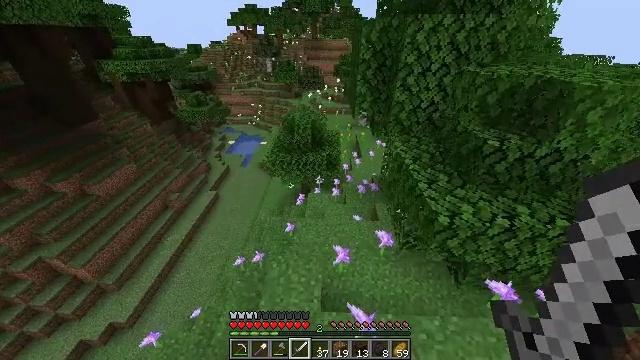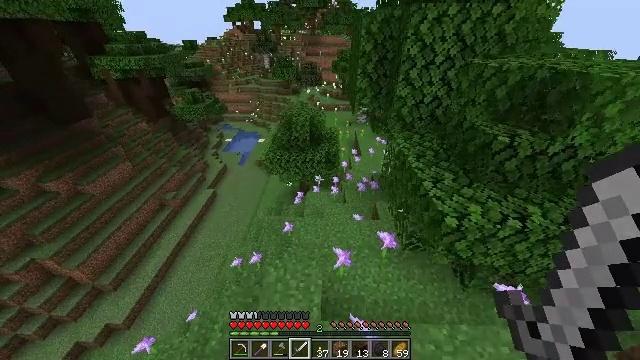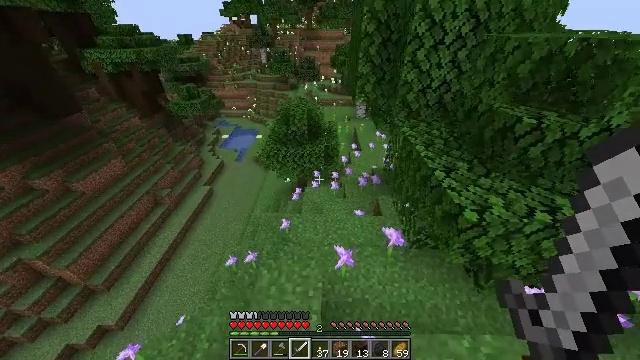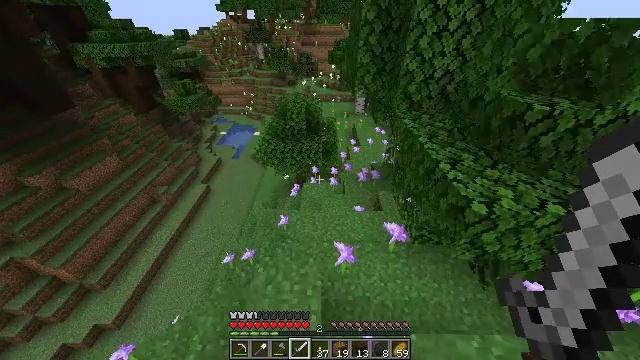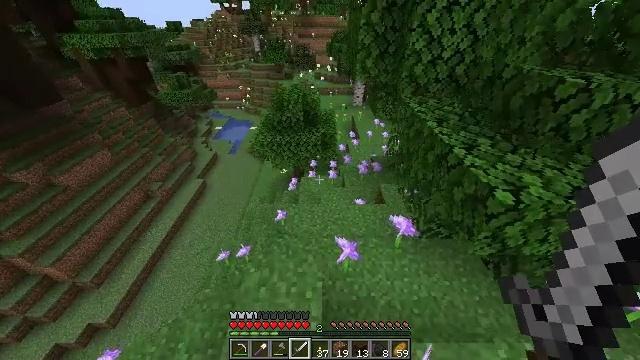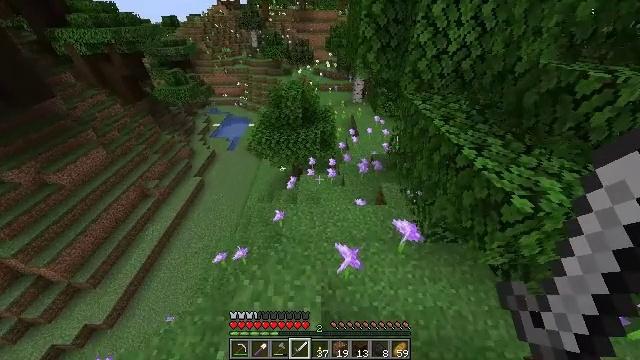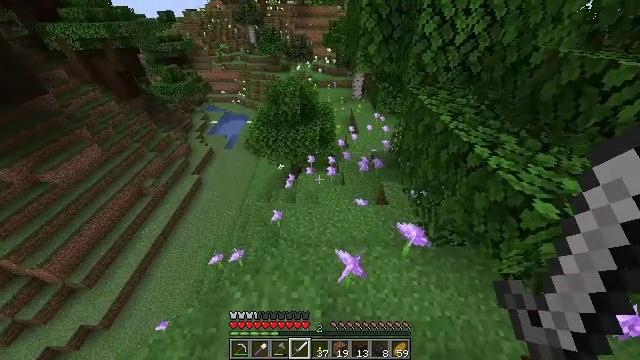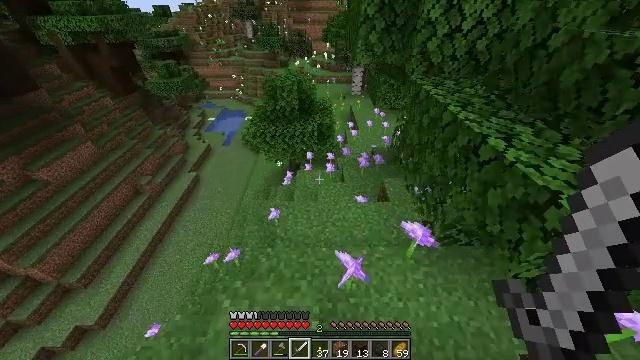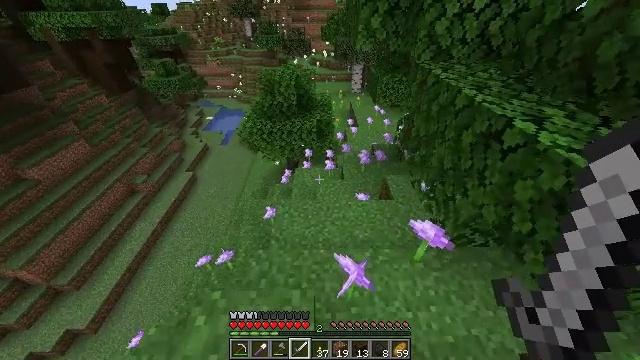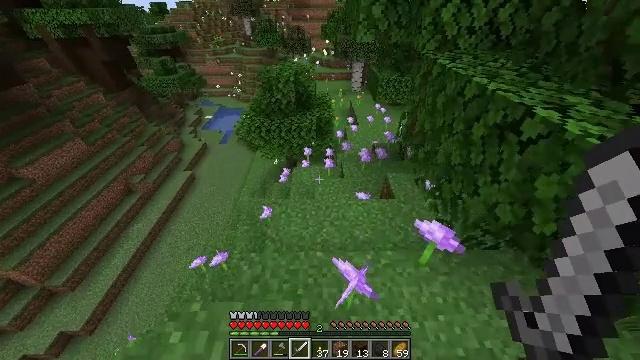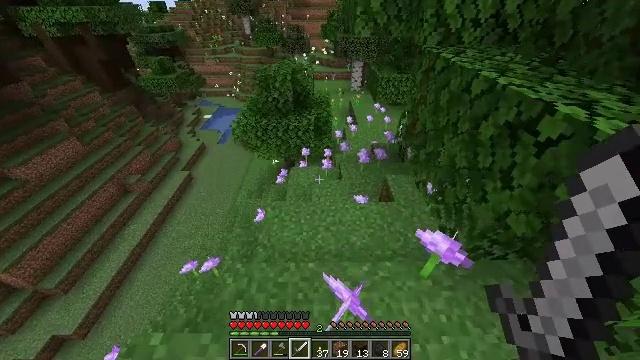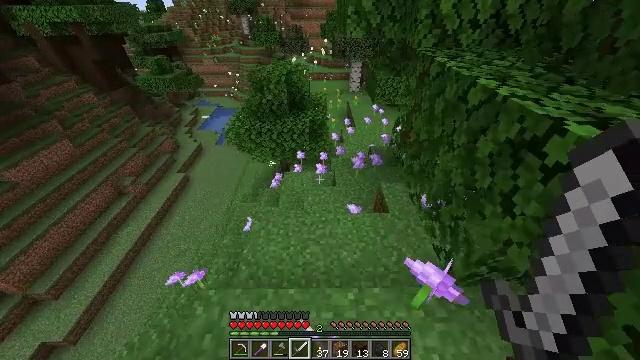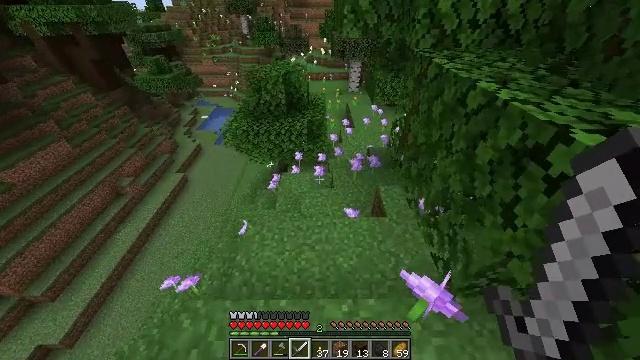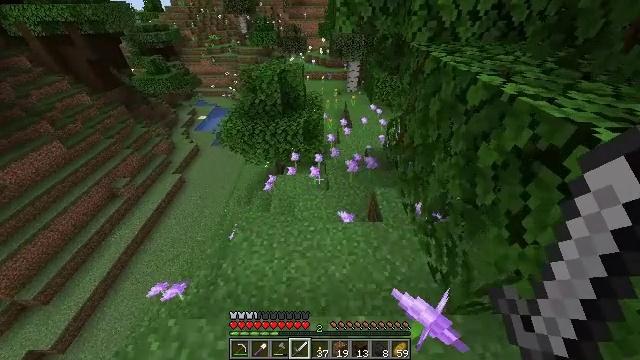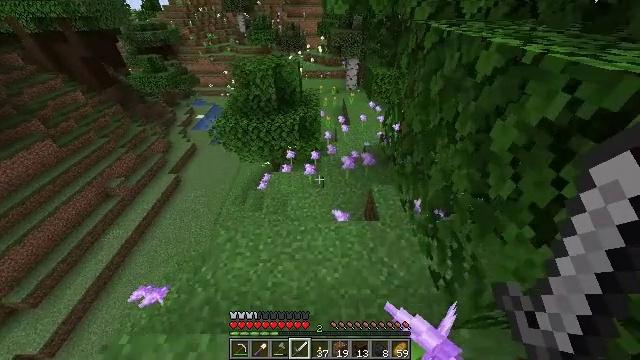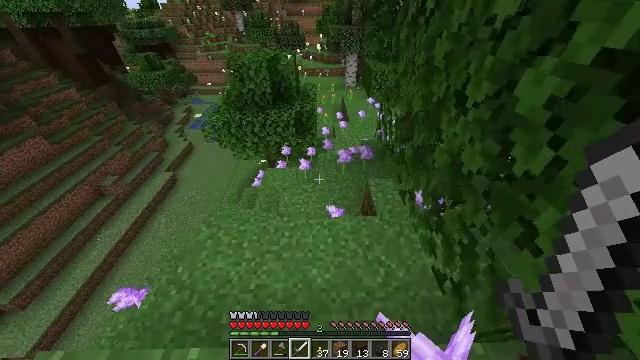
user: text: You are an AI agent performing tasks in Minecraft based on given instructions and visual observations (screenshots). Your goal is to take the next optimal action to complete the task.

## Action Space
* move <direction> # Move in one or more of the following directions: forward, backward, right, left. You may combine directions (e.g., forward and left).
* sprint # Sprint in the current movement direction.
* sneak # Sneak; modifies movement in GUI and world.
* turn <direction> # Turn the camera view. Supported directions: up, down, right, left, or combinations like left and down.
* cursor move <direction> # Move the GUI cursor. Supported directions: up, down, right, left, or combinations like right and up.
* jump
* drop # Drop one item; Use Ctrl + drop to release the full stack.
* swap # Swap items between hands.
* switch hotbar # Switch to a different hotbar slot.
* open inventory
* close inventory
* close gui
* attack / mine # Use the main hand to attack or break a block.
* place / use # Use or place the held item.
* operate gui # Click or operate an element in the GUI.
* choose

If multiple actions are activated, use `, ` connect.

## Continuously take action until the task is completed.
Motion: motion action
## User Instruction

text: Collect a hay block for crafting.
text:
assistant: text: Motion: move forward, sprint
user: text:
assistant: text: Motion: move forward, sprint
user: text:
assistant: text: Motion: move forward, sprint
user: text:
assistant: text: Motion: move forward, sprint, turn down
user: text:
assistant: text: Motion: move forward, sprint
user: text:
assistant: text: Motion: move forward, sprint
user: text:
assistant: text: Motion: move forward and move right, sprint
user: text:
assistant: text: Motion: move forward and move right, sprint
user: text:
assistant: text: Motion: move forward and move right, sprint
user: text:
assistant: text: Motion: move forward and move right, sprint
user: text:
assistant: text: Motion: move forward and move right, sprint
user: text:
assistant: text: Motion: move forward and move right, sprint
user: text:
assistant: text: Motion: move forward and move right, sprint
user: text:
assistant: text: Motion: move forward and move right, sprint
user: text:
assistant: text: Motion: move forward and move right, sprint
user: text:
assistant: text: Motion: move forward and move right, sprint
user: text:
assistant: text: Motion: move forward and move right, sprint
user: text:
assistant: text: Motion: move forward, sprint
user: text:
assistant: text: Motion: move forward, sprint
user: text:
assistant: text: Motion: move forward, sprint
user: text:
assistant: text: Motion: move forward, sprint
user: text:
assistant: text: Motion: move forward, sprint
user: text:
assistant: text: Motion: move forward, sprint
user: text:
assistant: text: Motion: move forward, sprint
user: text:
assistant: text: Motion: move forward, sprint
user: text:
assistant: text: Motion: move forward, sprint
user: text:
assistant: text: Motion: move forward, sprint
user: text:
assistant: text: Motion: move forward and move left, sprint
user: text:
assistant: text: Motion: move forward and move left, sprint
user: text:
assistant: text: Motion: move forward and move left, sprint